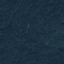
Land use / land cover: Forest